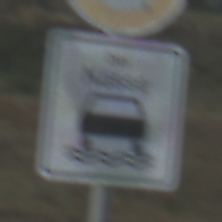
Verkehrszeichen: BeiNaesse
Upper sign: Geschwindigkeit80
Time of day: SunriseSunset
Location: Outdoor (RoadRail)
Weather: PartlyCloudy
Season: NotSpecified
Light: Natural